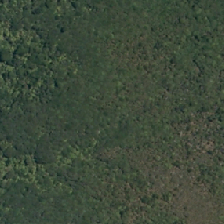
Land cover: indigenous_forest